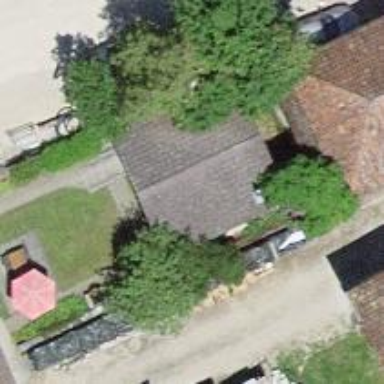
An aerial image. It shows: Shed.